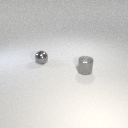
small gray metal cylinder in front of small gray metal sphere